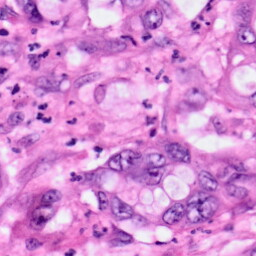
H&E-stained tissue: Pancreatic